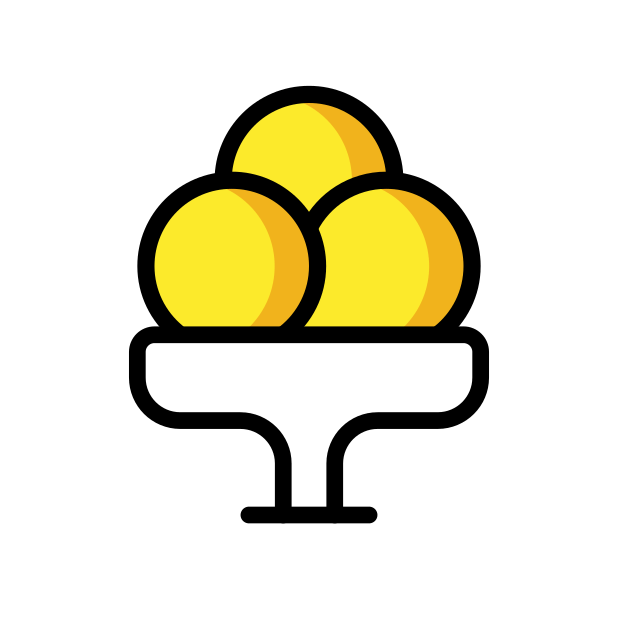
ice cream